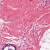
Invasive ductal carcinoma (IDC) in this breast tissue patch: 0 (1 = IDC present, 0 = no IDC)